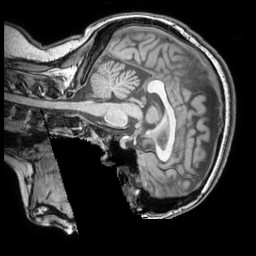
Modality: T1w
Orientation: sagittal
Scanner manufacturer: philips
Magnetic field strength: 3 T
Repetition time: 0.008105 s
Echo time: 0.003714 s